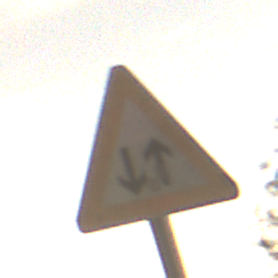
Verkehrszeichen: Gegenverkehr
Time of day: Night
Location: Outdoor (Nature)
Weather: Clear
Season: NotSpecified
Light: Natural